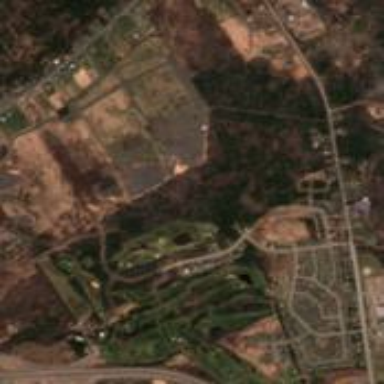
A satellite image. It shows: Track road around the golf course.